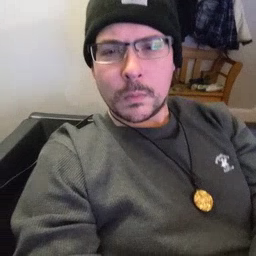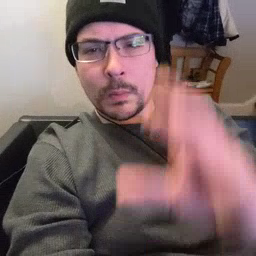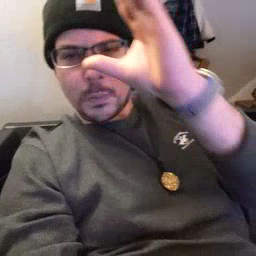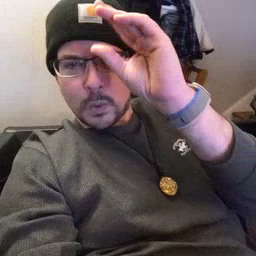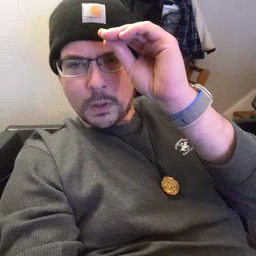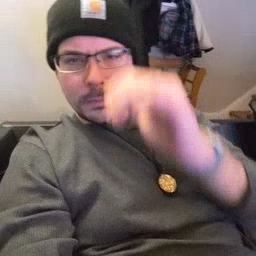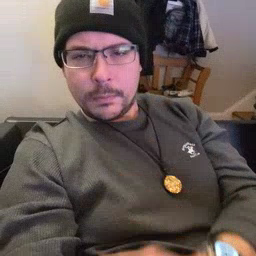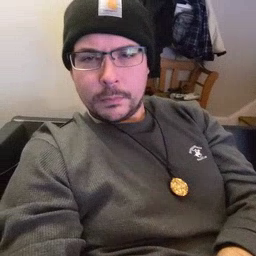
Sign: boy